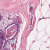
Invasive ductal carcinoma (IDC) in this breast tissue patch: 0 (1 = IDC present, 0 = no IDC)